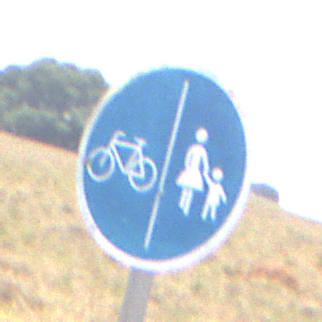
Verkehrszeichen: GetrennterRadUndGehwegRadwegLinks
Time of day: Midday
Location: Outdoor (Nature)
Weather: PartlyCloudy
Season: NotSpecified
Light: Natural